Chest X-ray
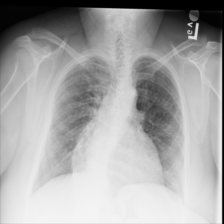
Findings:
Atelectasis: negative
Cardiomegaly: negative
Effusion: negative
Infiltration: negative
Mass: negative
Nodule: negative
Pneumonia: negative
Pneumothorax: negative
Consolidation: negative
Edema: negative
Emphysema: negative
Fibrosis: negative
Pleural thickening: negative
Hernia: negative